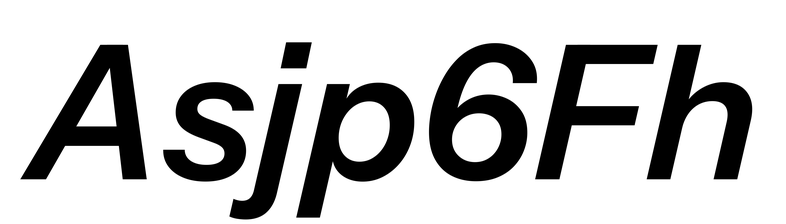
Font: InstrumentSans-Italic_SemiBold_Italic